Interaction volume radius: 5 \u00c5
Interaction volume height: 15 \u00c5
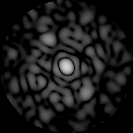
Disorder parameter: 0.7861